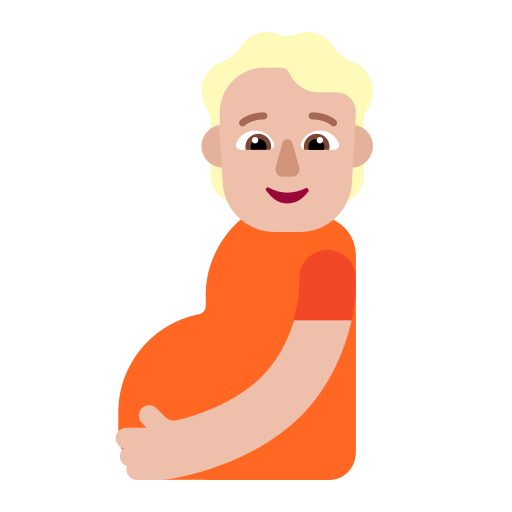
pregnant person flat  light